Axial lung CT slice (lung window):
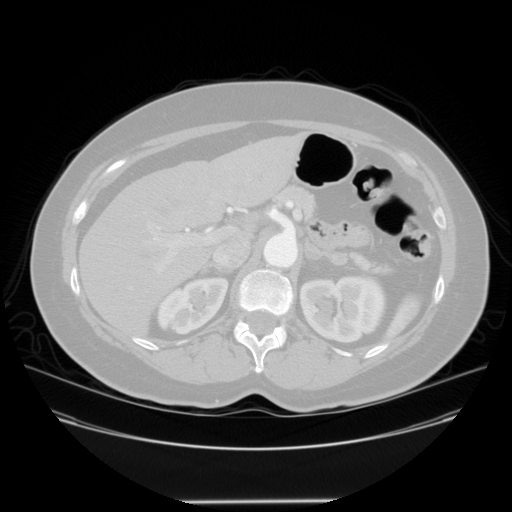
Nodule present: no